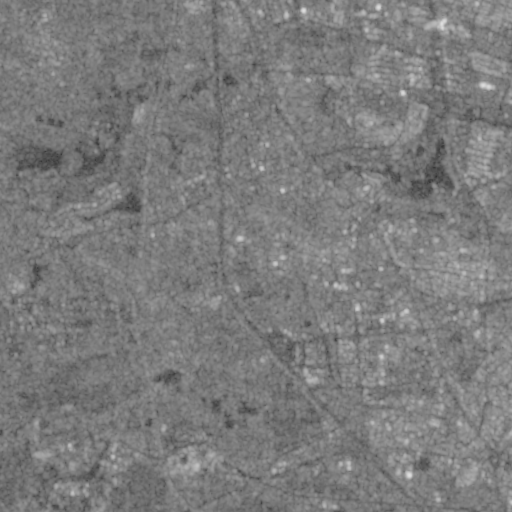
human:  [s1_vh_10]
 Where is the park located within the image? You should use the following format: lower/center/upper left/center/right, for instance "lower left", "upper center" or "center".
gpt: The park is located in the right of the image.
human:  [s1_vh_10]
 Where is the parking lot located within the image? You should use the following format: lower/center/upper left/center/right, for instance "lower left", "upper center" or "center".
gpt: The parking lot is located in the lower center of the image.
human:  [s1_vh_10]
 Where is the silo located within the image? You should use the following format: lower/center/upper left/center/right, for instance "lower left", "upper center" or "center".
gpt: The silo is located in the lower left of the image.
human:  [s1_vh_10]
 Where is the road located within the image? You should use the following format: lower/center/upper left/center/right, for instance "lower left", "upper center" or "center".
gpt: There is no road in the image.

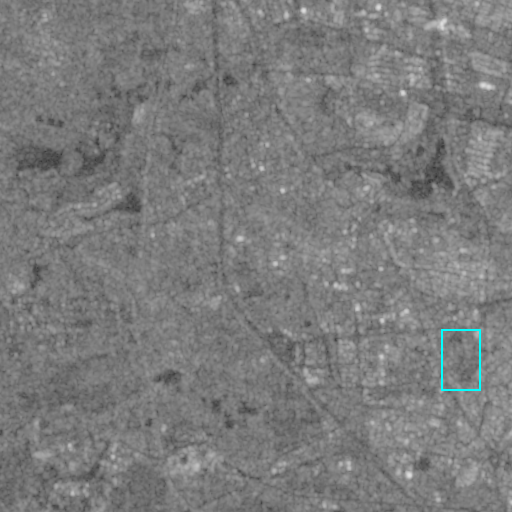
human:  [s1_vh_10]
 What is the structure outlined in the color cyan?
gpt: The structure outlined in cyan is a park.
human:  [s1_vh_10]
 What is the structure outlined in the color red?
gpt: There is no red outline.